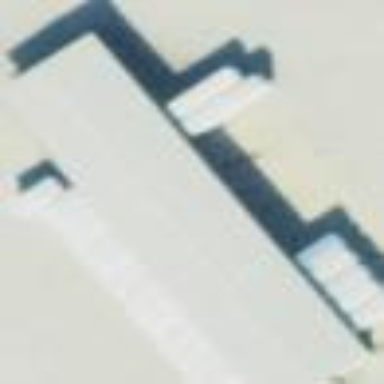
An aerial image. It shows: Industrial building.